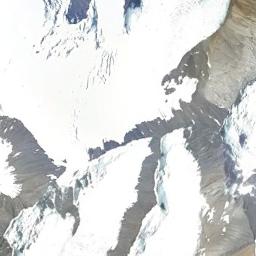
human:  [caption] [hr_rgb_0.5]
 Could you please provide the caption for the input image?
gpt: A lot of snow is on the snowberg .

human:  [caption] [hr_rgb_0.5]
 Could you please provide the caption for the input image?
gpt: The snowberg is covered with snow and ice and the color of the mountain is brown .

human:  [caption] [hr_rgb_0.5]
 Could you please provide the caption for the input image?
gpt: The snow berg is consist of bare land and white snow .

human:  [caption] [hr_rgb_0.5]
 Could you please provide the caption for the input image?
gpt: White snow and brown bare ground intersect on the snow mountain .

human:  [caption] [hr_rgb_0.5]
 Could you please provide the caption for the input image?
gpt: There are much snow and some bare land on the snowberg .